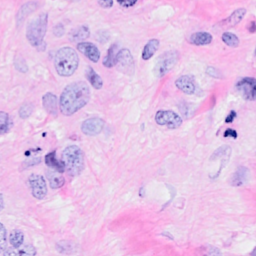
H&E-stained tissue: Breast